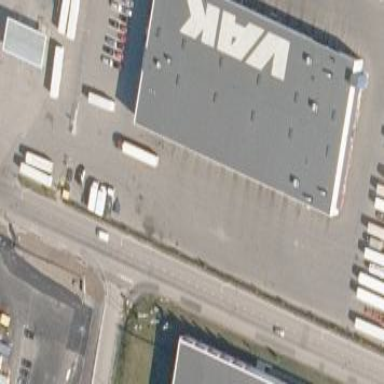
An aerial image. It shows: Industrial building.